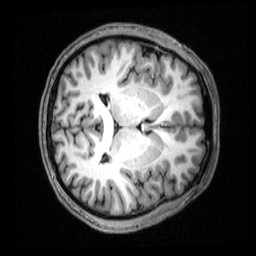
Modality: T1w
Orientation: axial
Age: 25
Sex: male
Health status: healthy
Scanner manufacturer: siemens
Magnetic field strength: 3 T
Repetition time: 2.53 s
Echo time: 0.00339 s